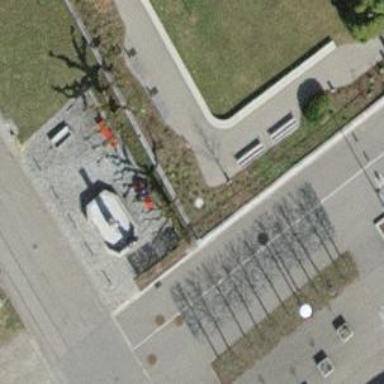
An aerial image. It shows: Red bench.